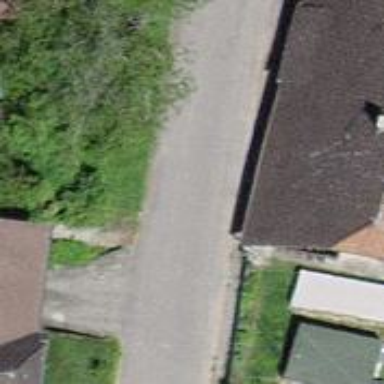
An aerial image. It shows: Smooth asphalt road in residential area.